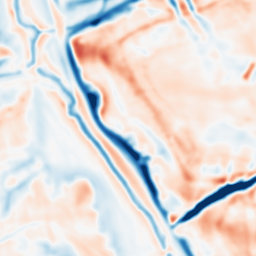
Category: multiscale
Decomposition family: dog_multiscale
Decomposition parameters: sigma_ratio: 1.4
n_scales: 4
base_sigma: 2
Upsampling method: bilinear
Upsampling parameters: scale: 4
Upsampling scale: 4